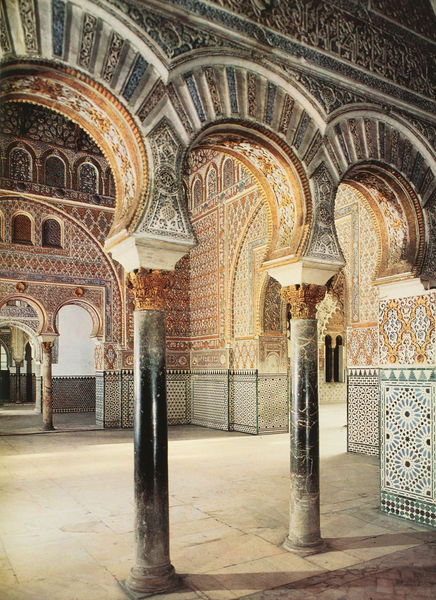
Titel: Gesandtensaal von Alcázar, Sevilla
Standort: Sevilla, Alcázar (EU - E - Andalusien)
Schlagwörter: marmor, säule, säulen, rundbogen, halle, innenhof, gewölbe, orient, fliesen, mosaik, kapitell